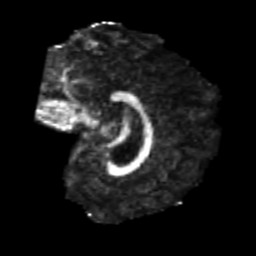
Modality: FA
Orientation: sagittal
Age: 22
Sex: male
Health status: healthy
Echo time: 0.074 s